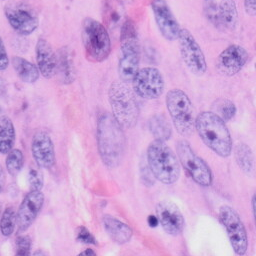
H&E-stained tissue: Skin